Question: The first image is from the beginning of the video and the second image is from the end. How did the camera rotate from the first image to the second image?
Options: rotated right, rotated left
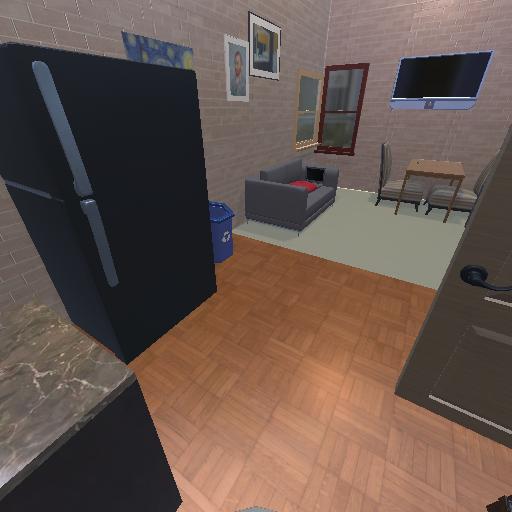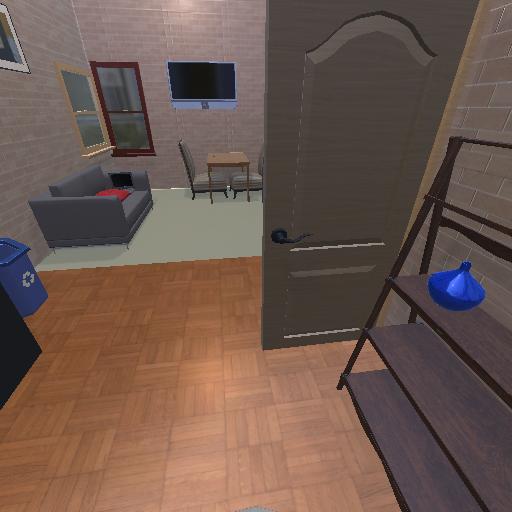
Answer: rotated right